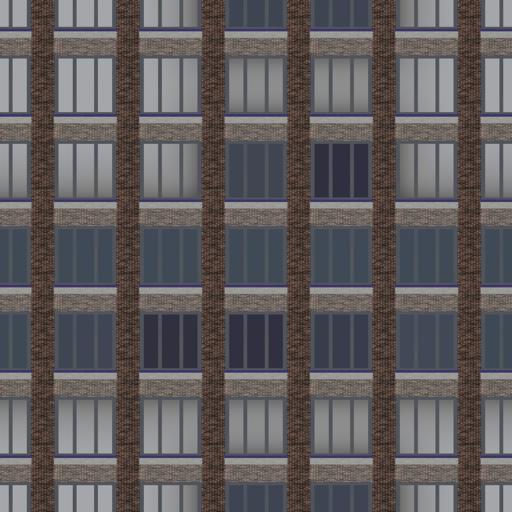
Tags: facade skyscraper